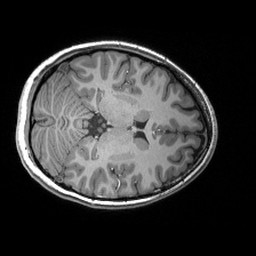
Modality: T1w
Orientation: axial
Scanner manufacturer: siemens
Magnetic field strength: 3 T
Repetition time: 2.53 s
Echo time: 0.00299 s